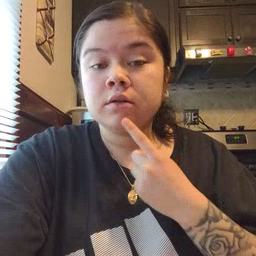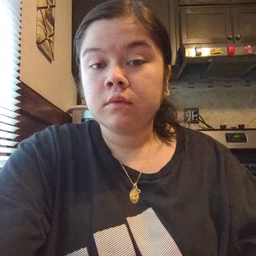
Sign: chin